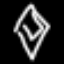
Label: diamond